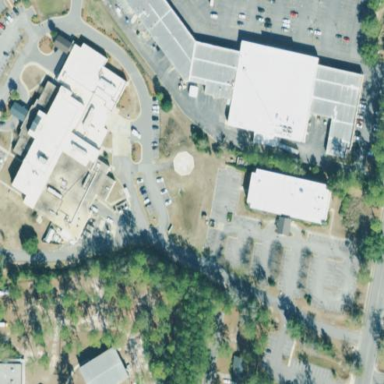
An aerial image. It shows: Commercial building.